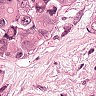
Metastatic tissue present: yes